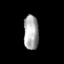
Tissue: skin
Cell type: Epithelial cells
Senescence score: 0.2868
Nuclear area (px): 503
Mean DAPI intensity: 168.485